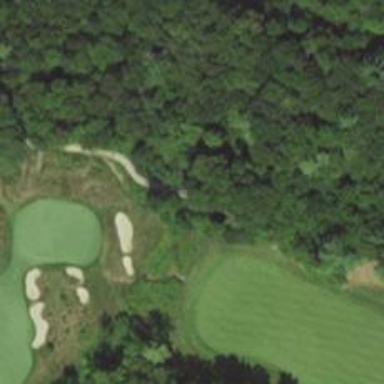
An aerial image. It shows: Bridge over golf cartpath.